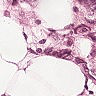
Metastatic tissue present: yes